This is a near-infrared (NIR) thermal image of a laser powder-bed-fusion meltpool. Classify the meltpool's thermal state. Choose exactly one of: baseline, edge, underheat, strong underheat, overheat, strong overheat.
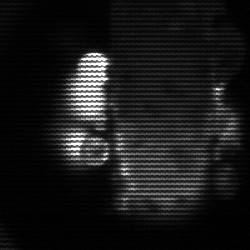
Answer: strong underheat